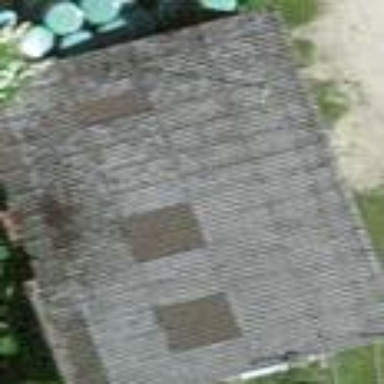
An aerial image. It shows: Rural barn.